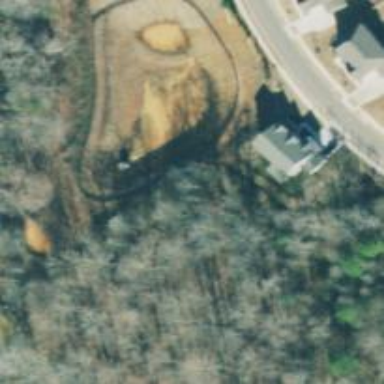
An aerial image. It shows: Retention basin filled with water.